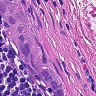
Metastatic tissue present: yes